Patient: sex F, age 27
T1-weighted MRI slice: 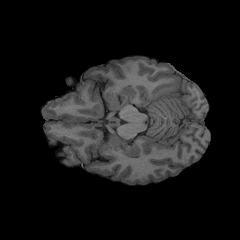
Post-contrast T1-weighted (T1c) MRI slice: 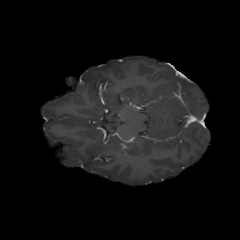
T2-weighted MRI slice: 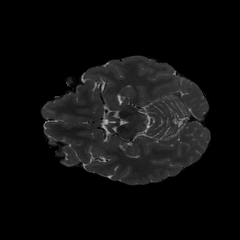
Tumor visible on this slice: no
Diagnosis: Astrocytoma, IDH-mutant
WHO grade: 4